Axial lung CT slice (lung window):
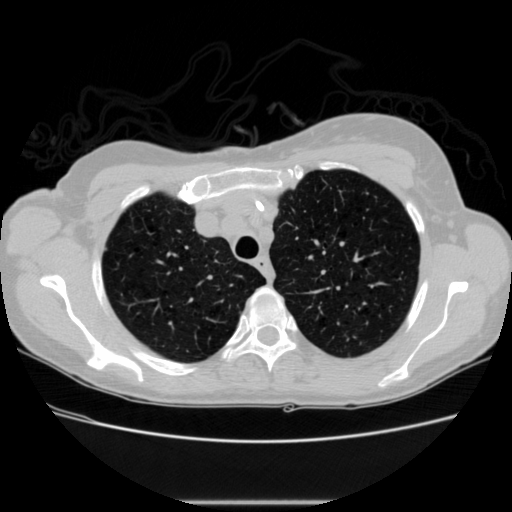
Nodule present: no